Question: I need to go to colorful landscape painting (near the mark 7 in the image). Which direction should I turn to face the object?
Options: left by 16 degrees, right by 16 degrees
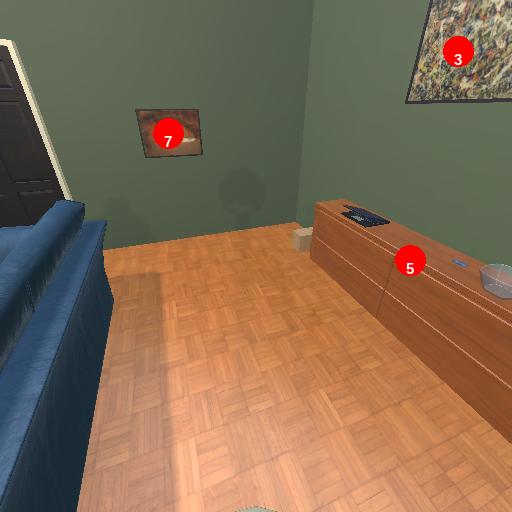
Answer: left by 16 degrees